Question: I can add a new item for the 'folders right click menu' using registry:
> HKEY_CLASSES_ROOT
older\shell\Your item name
But i don't know how to set a icon for created item like this :

May somebody help me?
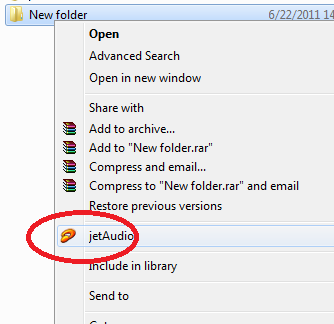
Answer: To create a custom context menu with an icon when clicking on a folder follow these steps:
1. Under HKEY_CLASSES_ROOT
older\shell\ create a new key: "MyContextMenu"
2. Under HKEY_CLASSES_ROOT
older\shell\MyContextMenu edit the (Default) key to specify the text to show in the context menu: MyMenu
3. To execute a command when the menu is chosen add a new key name "Command" and set the commmand to execute in it's (Default) value. For instance: cmd.exe
4. Now to set the icon you add a new string value name Icon and set it's value to the *.ico you want to show or you can reference an ico that is embedded in a dll using [name of the dll],[icon number] A lot of the default windows icons are in imageres.dll. So for this example set the value to: c:\windows\system32\imageres.dll,10
There is a nice tool called <URL> that you can use to examine icons in dlls. After you install it you can right click a dll, open it's properties and an extra tab with it's icons will be added to the propery pages